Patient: sex F, age 29
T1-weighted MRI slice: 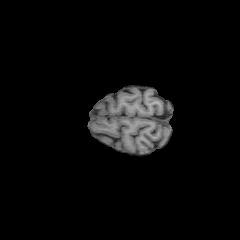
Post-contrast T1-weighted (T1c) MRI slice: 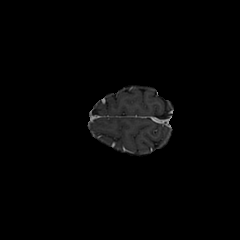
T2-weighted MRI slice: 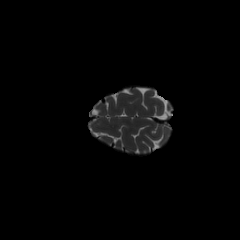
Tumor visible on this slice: no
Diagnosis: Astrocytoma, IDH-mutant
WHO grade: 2